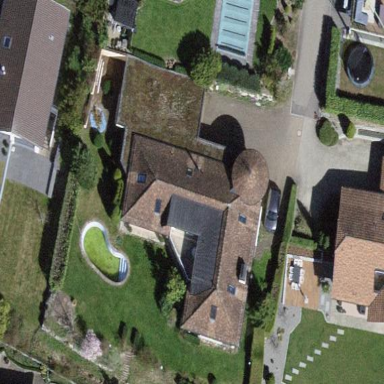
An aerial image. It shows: Simple house.